Interaction volume radius: 5 \u00c5
Interaction volume height: 15 \u00c5
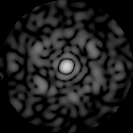
Disorder parameter: 0.8062